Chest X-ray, AP view. Patient: 65 years old, sex F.
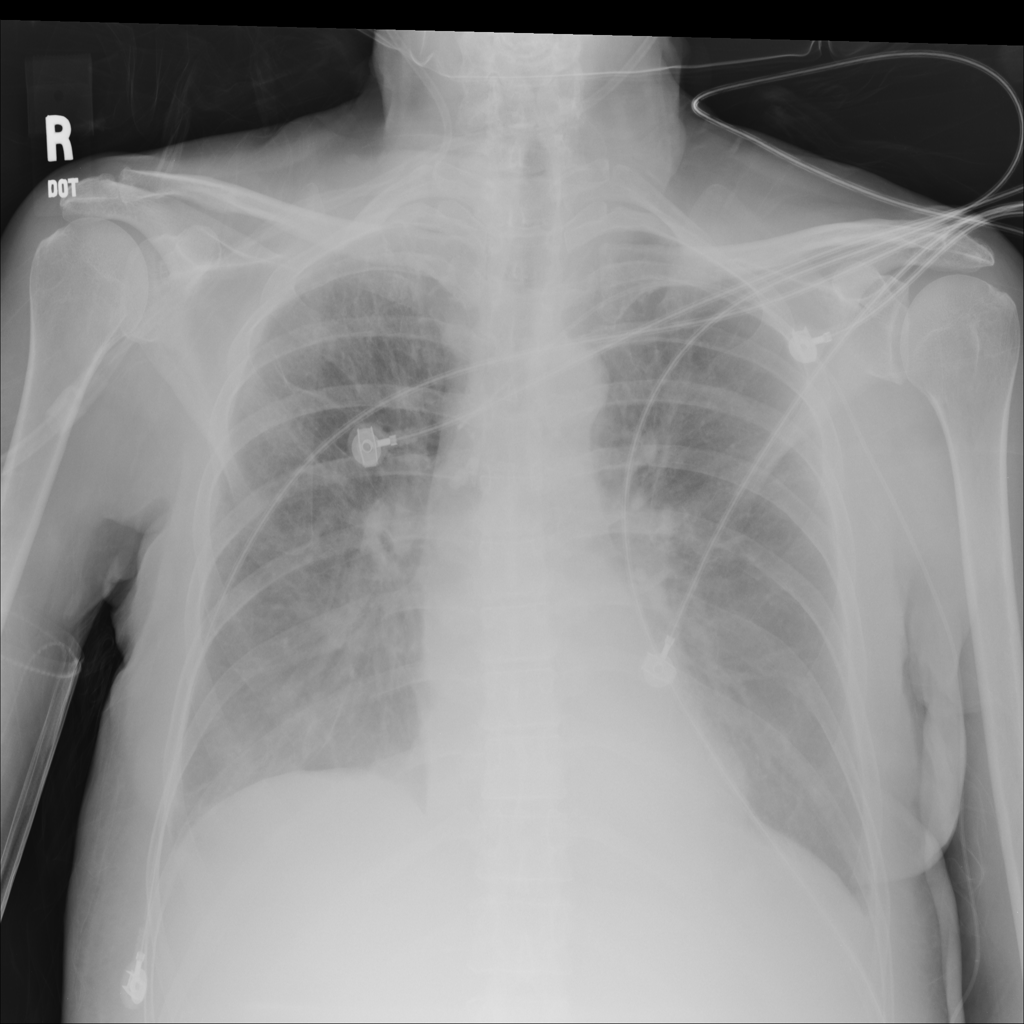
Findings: Edema